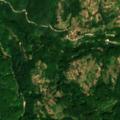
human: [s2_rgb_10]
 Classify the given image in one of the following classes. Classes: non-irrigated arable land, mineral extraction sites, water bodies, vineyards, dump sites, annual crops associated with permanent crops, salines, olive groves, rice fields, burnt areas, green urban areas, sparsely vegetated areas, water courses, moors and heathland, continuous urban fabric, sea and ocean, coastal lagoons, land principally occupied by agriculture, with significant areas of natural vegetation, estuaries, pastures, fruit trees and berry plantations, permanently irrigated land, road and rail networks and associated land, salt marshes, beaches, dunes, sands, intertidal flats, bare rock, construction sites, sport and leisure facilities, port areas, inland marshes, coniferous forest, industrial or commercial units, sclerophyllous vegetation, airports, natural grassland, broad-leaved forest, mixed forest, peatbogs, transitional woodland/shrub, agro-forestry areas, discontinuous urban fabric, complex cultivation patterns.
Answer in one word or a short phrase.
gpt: complex cultivation patterns, land principally occupied by agriculture, with significant areas of natural vegetation, broad-leaved forest